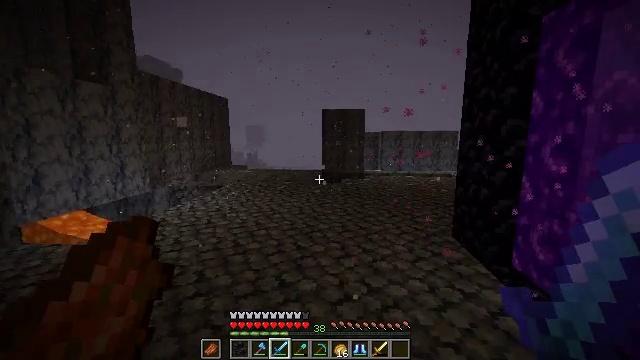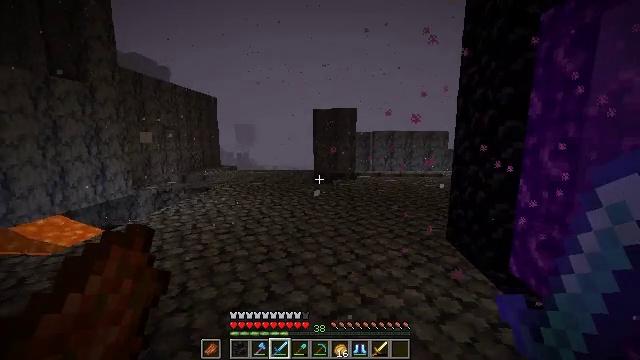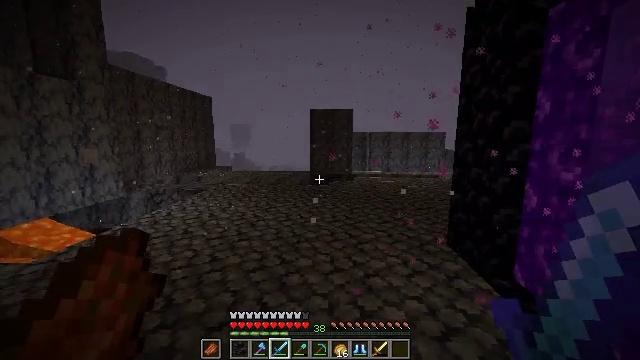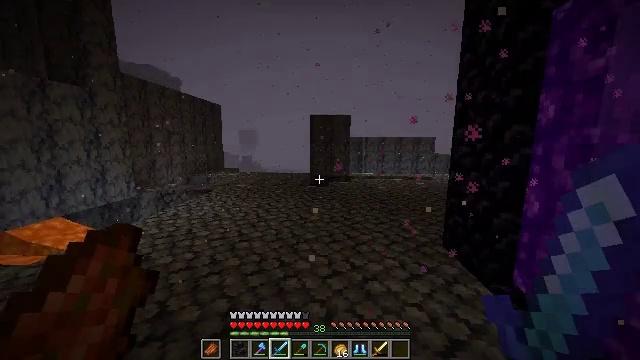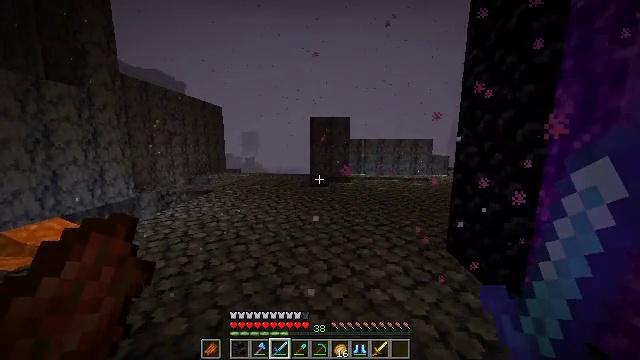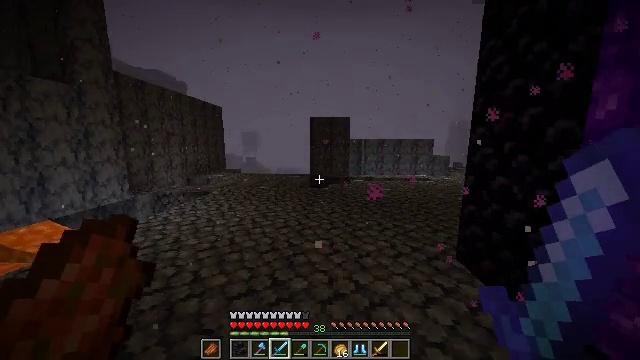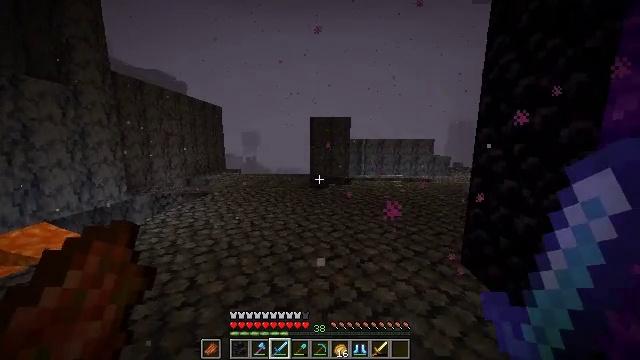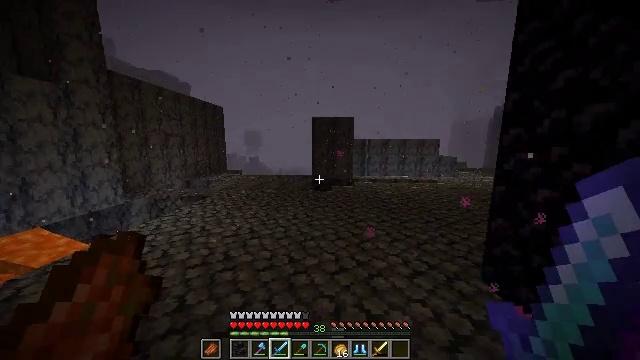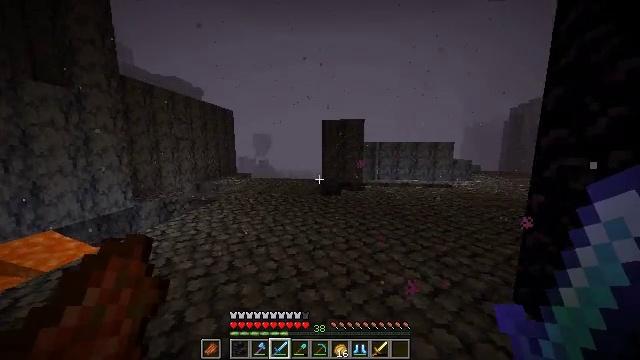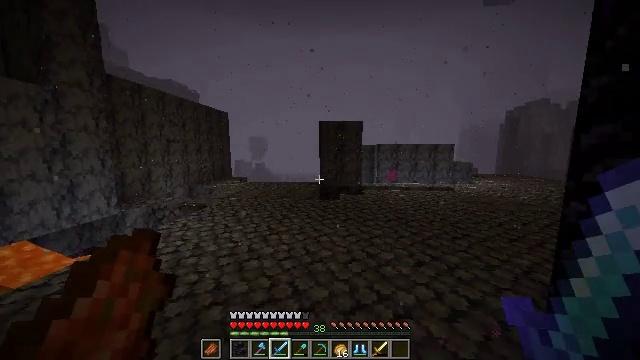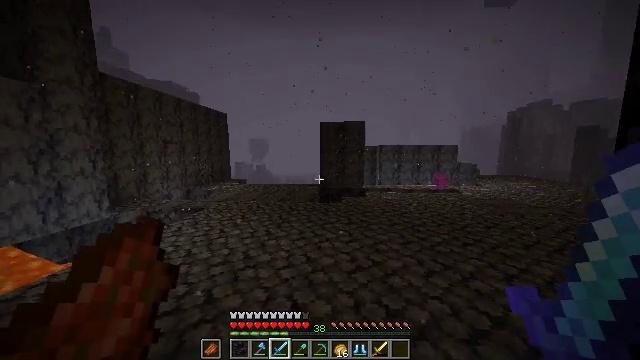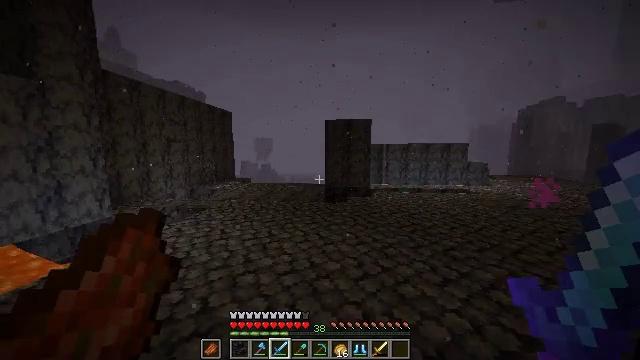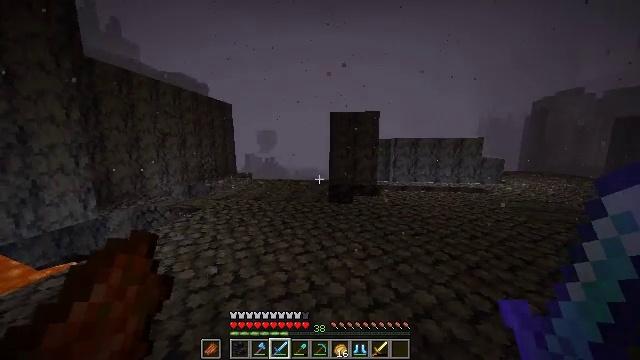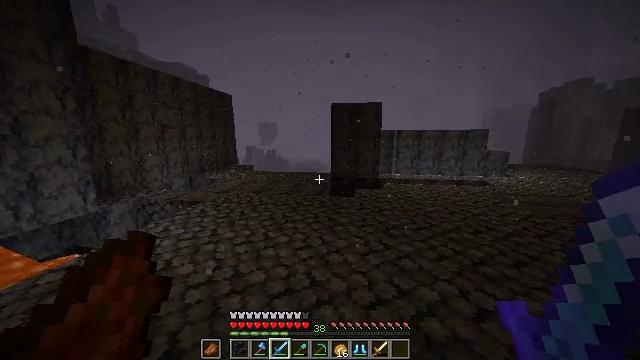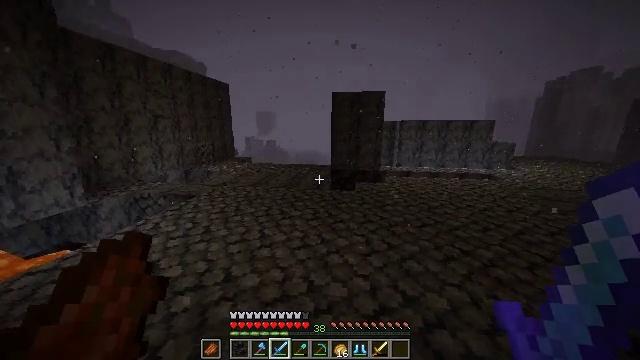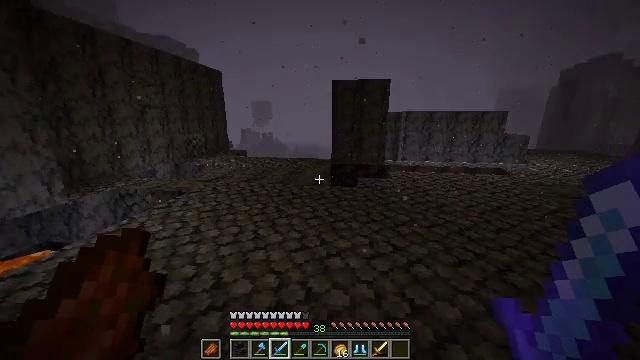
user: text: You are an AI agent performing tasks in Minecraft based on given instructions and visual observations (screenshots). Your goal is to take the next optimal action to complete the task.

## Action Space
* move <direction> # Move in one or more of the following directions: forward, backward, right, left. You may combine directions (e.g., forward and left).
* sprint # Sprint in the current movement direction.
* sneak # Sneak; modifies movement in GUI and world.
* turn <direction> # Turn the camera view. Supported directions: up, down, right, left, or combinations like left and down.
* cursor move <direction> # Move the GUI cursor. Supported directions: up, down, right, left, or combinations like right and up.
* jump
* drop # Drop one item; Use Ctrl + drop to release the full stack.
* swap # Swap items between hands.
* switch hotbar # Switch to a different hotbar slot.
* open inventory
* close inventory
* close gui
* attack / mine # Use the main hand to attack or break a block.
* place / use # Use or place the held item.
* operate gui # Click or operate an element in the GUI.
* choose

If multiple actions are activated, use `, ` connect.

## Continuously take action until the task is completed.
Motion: motion action
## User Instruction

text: Extinguish the fire.
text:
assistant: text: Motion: move forward, sprint, turn right
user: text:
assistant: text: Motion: move forward, sprint
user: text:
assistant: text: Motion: move forward, sprint
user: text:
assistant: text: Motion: move forward, sprint
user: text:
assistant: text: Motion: move forward
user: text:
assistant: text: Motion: move forward
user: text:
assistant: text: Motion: move forward, sprint
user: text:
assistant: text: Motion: move forward, sprint, turn left
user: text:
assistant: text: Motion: move forward, sprint
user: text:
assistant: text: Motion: move forward
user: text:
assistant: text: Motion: move forward, turn left
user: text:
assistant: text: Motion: move forward, turn left and down
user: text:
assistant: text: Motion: move forward, turn down
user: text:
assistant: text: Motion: turn down
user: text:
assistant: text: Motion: turn down
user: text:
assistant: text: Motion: no_op
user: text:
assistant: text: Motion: no_op
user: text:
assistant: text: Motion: no_op
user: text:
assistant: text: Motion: no_op
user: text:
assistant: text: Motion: move forward, turn left
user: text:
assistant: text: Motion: move forward, turn left and down
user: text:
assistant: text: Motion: move forward, sprint, turn left
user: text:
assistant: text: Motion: move forward, sprint
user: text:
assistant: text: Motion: move forward, sprint
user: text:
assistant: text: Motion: move forward, sprint
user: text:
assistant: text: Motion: move forward, turn right
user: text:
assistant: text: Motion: move forward, turn right
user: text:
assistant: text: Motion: move forward, turn right
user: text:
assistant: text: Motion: move forward, turn right
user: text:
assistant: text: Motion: move forward and move left, turn right